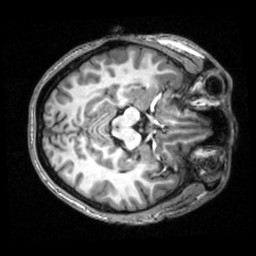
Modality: T1w
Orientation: axial
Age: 22
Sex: male
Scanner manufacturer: siemens
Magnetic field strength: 3 T
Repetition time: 2.53 s
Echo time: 0.00339 s